Aerial crown-view tile of a tropical tree (Barro Colorado Island, Panama), acquired 20240918:
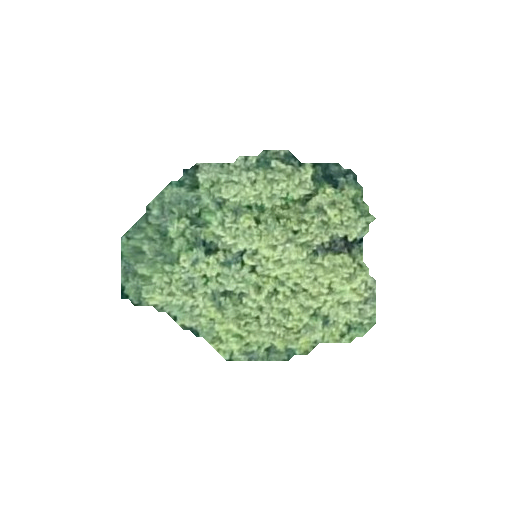
Species: Luehea seemannii
GBIF accepted scientific name: Luehea seemannii
Crown area: 63.835 m²